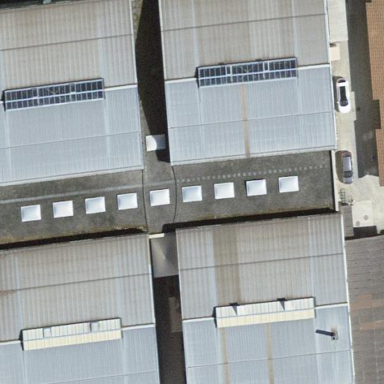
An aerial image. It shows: Commercial building.